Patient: sex M, age 75
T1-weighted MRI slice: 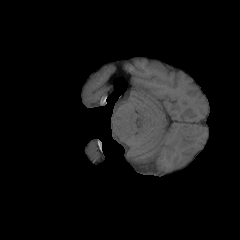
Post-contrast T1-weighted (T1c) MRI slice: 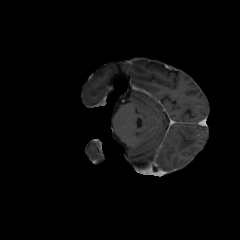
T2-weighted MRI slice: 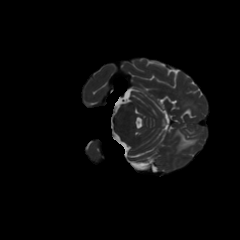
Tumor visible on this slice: yes
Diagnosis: Glioblastoma, IDH-wildtype
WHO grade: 4